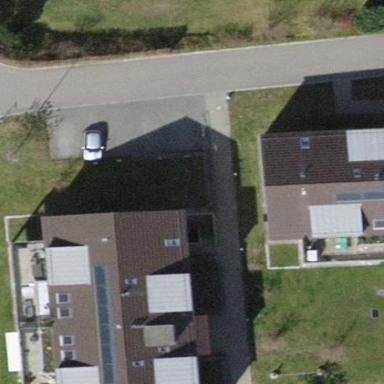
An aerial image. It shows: Gabled roof apartments building.